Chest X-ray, PA view. Patient: 33 years old, sex F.
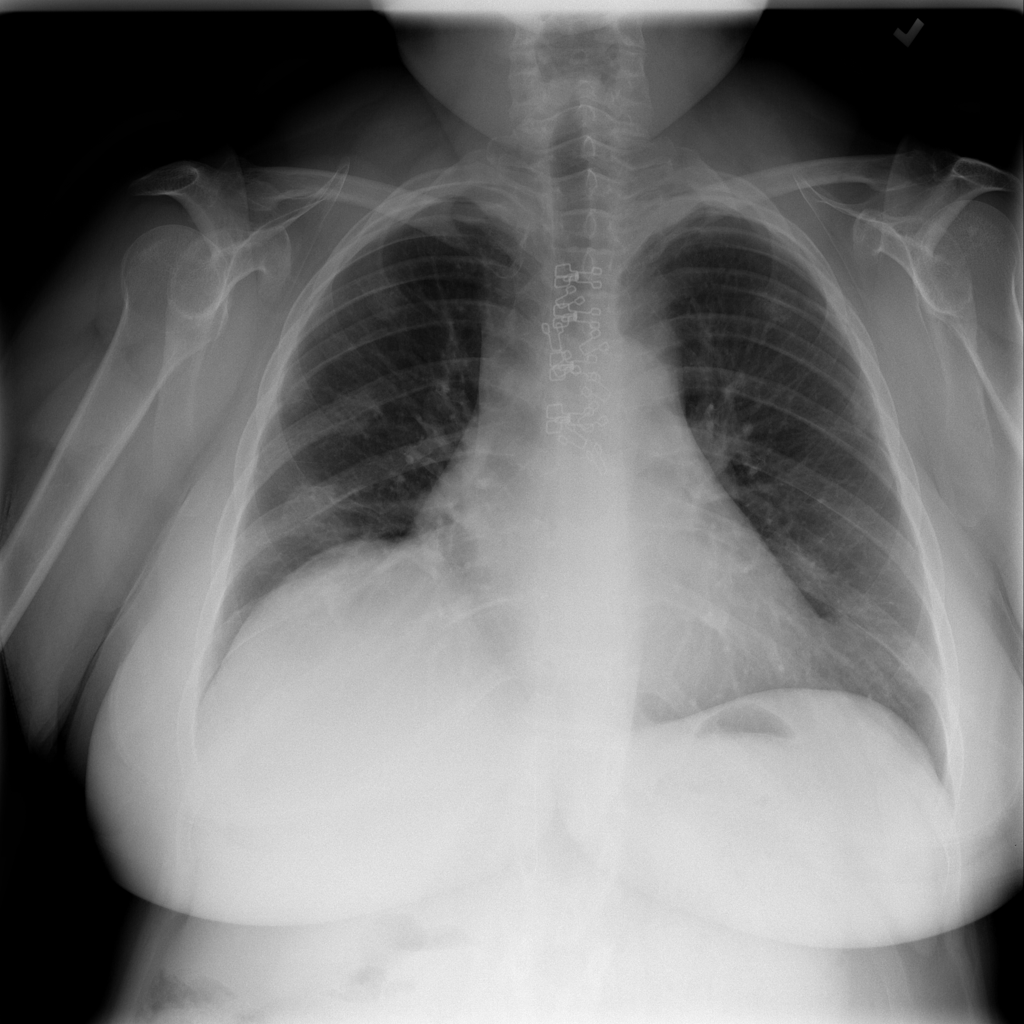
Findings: Atelectasis, Nodule